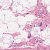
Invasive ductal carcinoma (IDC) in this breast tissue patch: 0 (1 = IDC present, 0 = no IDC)